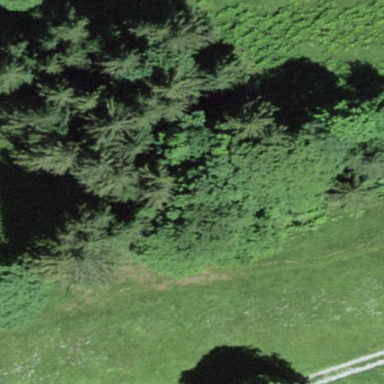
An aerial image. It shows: Forest area dominated by needle-leaved trees.